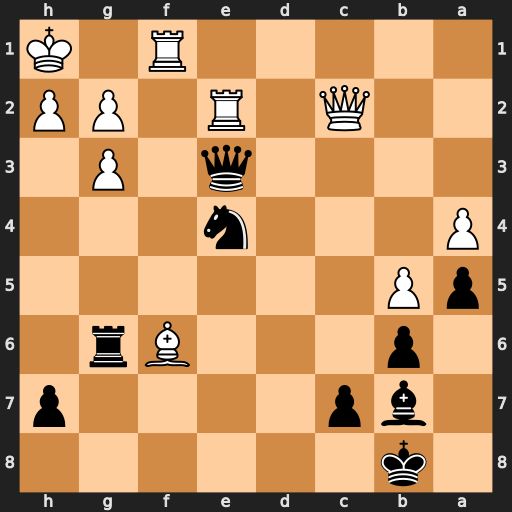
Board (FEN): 1k6/1bp4p/1p3Br1/pP6/P3n3/4q1P1/2Q1R1PP/5R1K
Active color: b
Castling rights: -
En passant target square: -
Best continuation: Nxg3+ hxg3 Rh6+ Bh4 Qxg3 Rf8+ Ka7 Re4 Bxe4